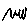
Label: zigzag